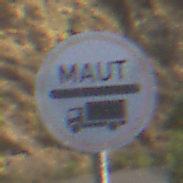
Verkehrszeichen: Mautpflicht
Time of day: MorningAfternoon
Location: Outdoor (RoadRail)
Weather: PartlyCloudy
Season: NotSpecified
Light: Natural